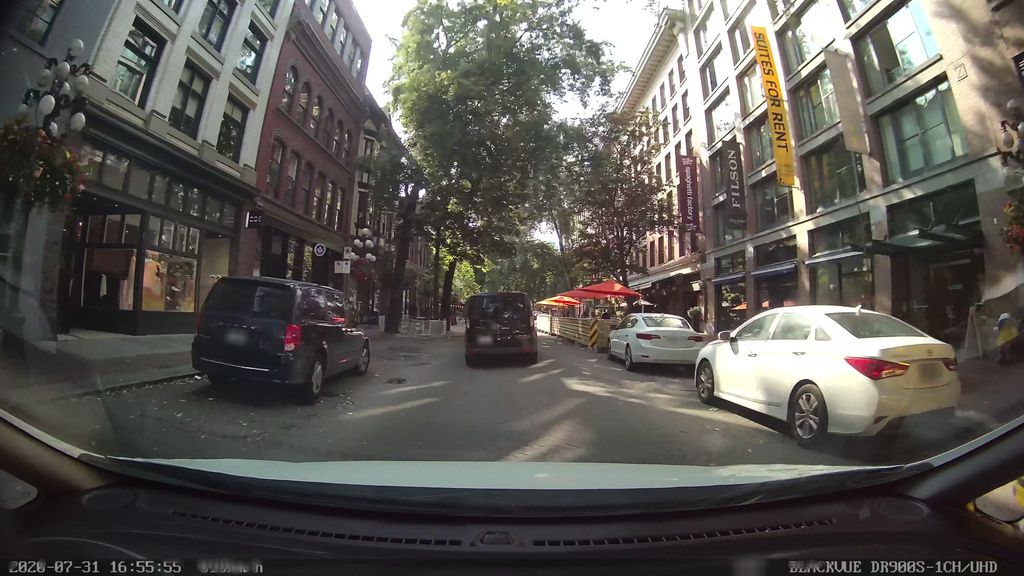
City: vancouver